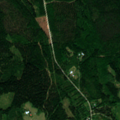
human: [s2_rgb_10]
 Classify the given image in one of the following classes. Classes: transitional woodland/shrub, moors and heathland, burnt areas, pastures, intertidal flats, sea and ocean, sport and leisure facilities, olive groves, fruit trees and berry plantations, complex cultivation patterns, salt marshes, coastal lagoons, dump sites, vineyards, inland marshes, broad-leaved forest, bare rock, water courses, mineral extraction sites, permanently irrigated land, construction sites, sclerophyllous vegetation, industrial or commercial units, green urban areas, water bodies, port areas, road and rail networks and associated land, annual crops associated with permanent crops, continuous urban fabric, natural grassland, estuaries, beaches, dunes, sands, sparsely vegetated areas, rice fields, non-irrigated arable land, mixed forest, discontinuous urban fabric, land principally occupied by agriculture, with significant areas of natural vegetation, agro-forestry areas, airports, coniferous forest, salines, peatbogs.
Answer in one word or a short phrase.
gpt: broad-leaved forest, coniferous forest, mixed forest